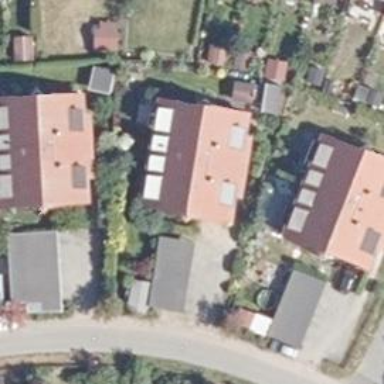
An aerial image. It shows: Residential building with gabled red roof made of roof tiles.